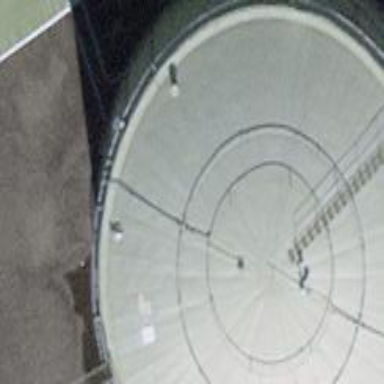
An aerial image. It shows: Storage tank that is man-made.